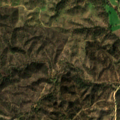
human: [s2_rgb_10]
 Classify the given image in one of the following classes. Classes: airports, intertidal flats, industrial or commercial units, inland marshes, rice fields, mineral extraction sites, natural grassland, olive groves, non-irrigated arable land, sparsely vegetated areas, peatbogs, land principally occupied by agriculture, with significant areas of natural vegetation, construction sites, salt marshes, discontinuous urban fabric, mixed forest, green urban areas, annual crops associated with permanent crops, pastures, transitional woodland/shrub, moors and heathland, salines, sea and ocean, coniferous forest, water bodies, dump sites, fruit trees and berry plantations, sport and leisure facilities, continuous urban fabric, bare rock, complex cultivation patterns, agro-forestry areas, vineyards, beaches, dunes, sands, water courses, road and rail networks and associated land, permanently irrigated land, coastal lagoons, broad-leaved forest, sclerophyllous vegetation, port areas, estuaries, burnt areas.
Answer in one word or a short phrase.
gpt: agro-forestry areas, broad-leaved forest, transitional woodland/shrub